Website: home-depot
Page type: review-order
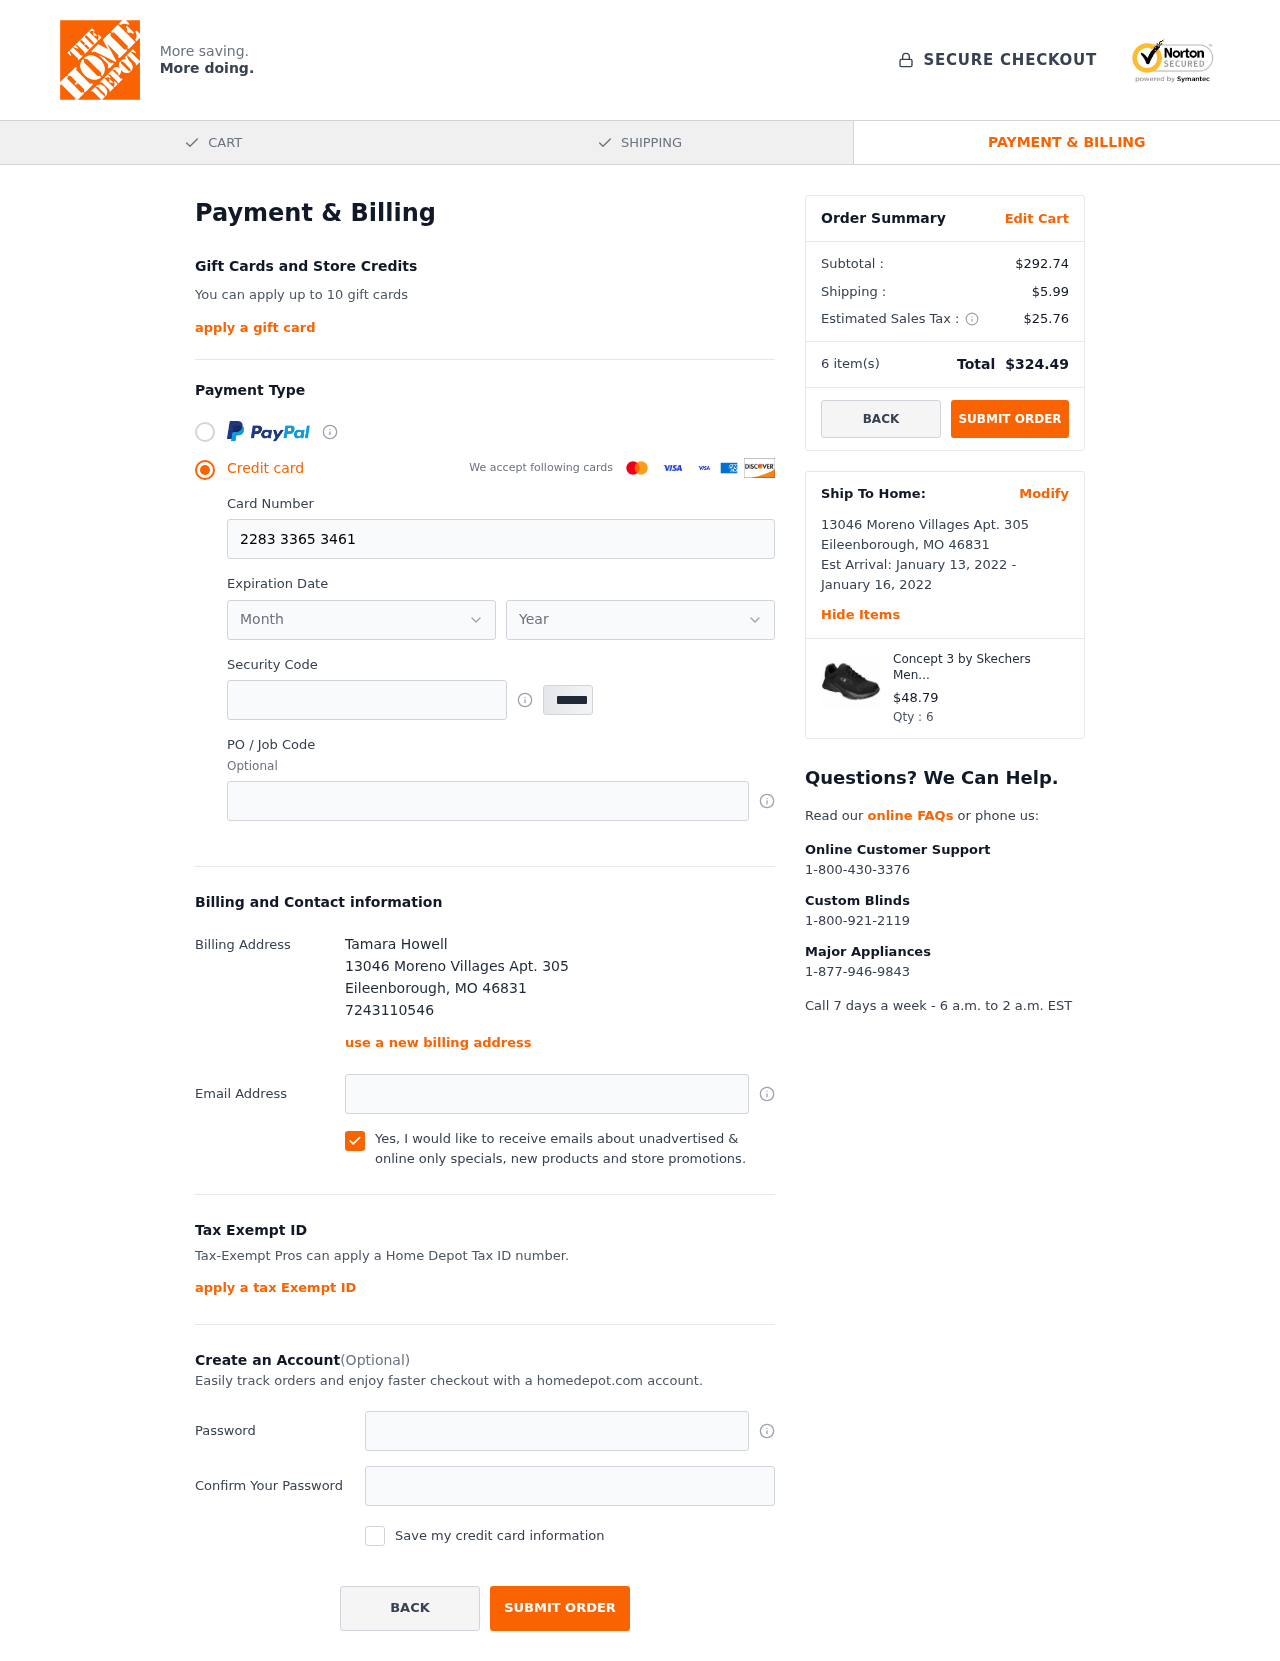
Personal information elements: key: PII_CARD_EXPIRY_MONTH
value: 03
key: PII_CARD_EXPIRY_YEAR
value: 26
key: PII_CITY
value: Eileenborough
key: PII_FULLNAME
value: Tamara Howell
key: PII_PHONE
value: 7243110546
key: PII_POSTCODE
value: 46831
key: PII_STATE_ABBR
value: MO
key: PII_STREET
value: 13046 Moreno Villages Apt. 305
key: PII_CARD_NUMBER
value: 2283 3365 3461 0979
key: PII_CARD_CVV
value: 966
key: PII_JOB_CODE
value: WO-285546
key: PII_EMAIL
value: tamara.howell@hotmail.com
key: PII_POSTCODE_FULL
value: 46831
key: PII_POSTCODE_NUMERIC
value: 46831
Product elements: key: PRODUCT1_NAME
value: Concept 3 by Skechers Men's Arizin Lace-up Sneaker,Black,10.5 Medium US
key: PRODUCT1_PRICE
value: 48.79
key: PRODUCT1_QUANTITY
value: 6
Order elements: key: ORDER_SUBTOTAL
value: $292.74
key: ORDER_SHIPPING_COST
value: $5.99
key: ORDER_TAX
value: $25.76
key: ORDER_NUM_ITEMS
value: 6
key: ORDER_TOTAL
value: $324.49
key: ORDER_SHIPPING_DATE
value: January 13, 2022
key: ORDER_DELIVERY_DATE
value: January 16, 2022